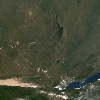
Label: land